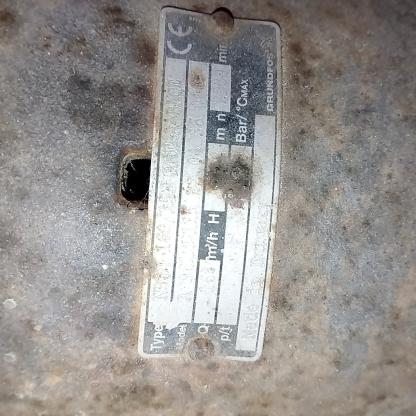
Klasa: tabliczka-znamionowa